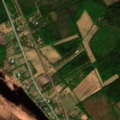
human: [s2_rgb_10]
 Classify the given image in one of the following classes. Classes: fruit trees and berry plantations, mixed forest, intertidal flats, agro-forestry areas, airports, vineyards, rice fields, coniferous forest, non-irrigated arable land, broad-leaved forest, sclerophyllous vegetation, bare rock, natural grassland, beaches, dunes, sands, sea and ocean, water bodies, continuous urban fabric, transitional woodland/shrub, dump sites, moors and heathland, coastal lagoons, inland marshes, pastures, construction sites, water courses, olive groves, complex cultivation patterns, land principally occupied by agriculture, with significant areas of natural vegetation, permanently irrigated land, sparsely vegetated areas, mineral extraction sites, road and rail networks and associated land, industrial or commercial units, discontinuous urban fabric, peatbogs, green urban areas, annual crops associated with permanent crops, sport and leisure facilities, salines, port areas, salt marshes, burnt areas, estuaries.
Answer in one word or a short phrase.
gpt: non-irrigated arable land, land principally occupied by agriculture, with significant areas of natural vegetation, mixed forest, transitional woodland/shrub, water courses